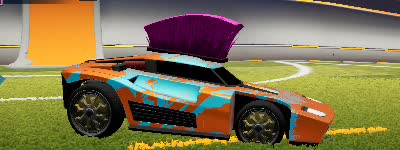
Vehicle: breakout